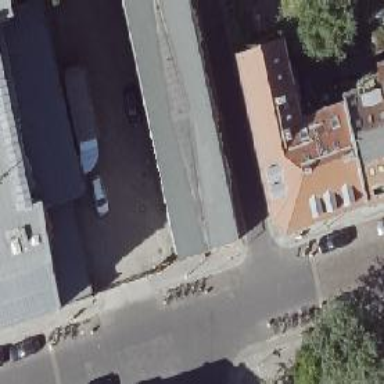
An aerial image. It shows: Railway building housing traction substation.